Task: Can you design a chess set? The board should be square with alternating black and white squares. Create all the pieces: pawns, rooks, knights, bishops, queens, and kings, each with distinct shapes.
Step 4233:
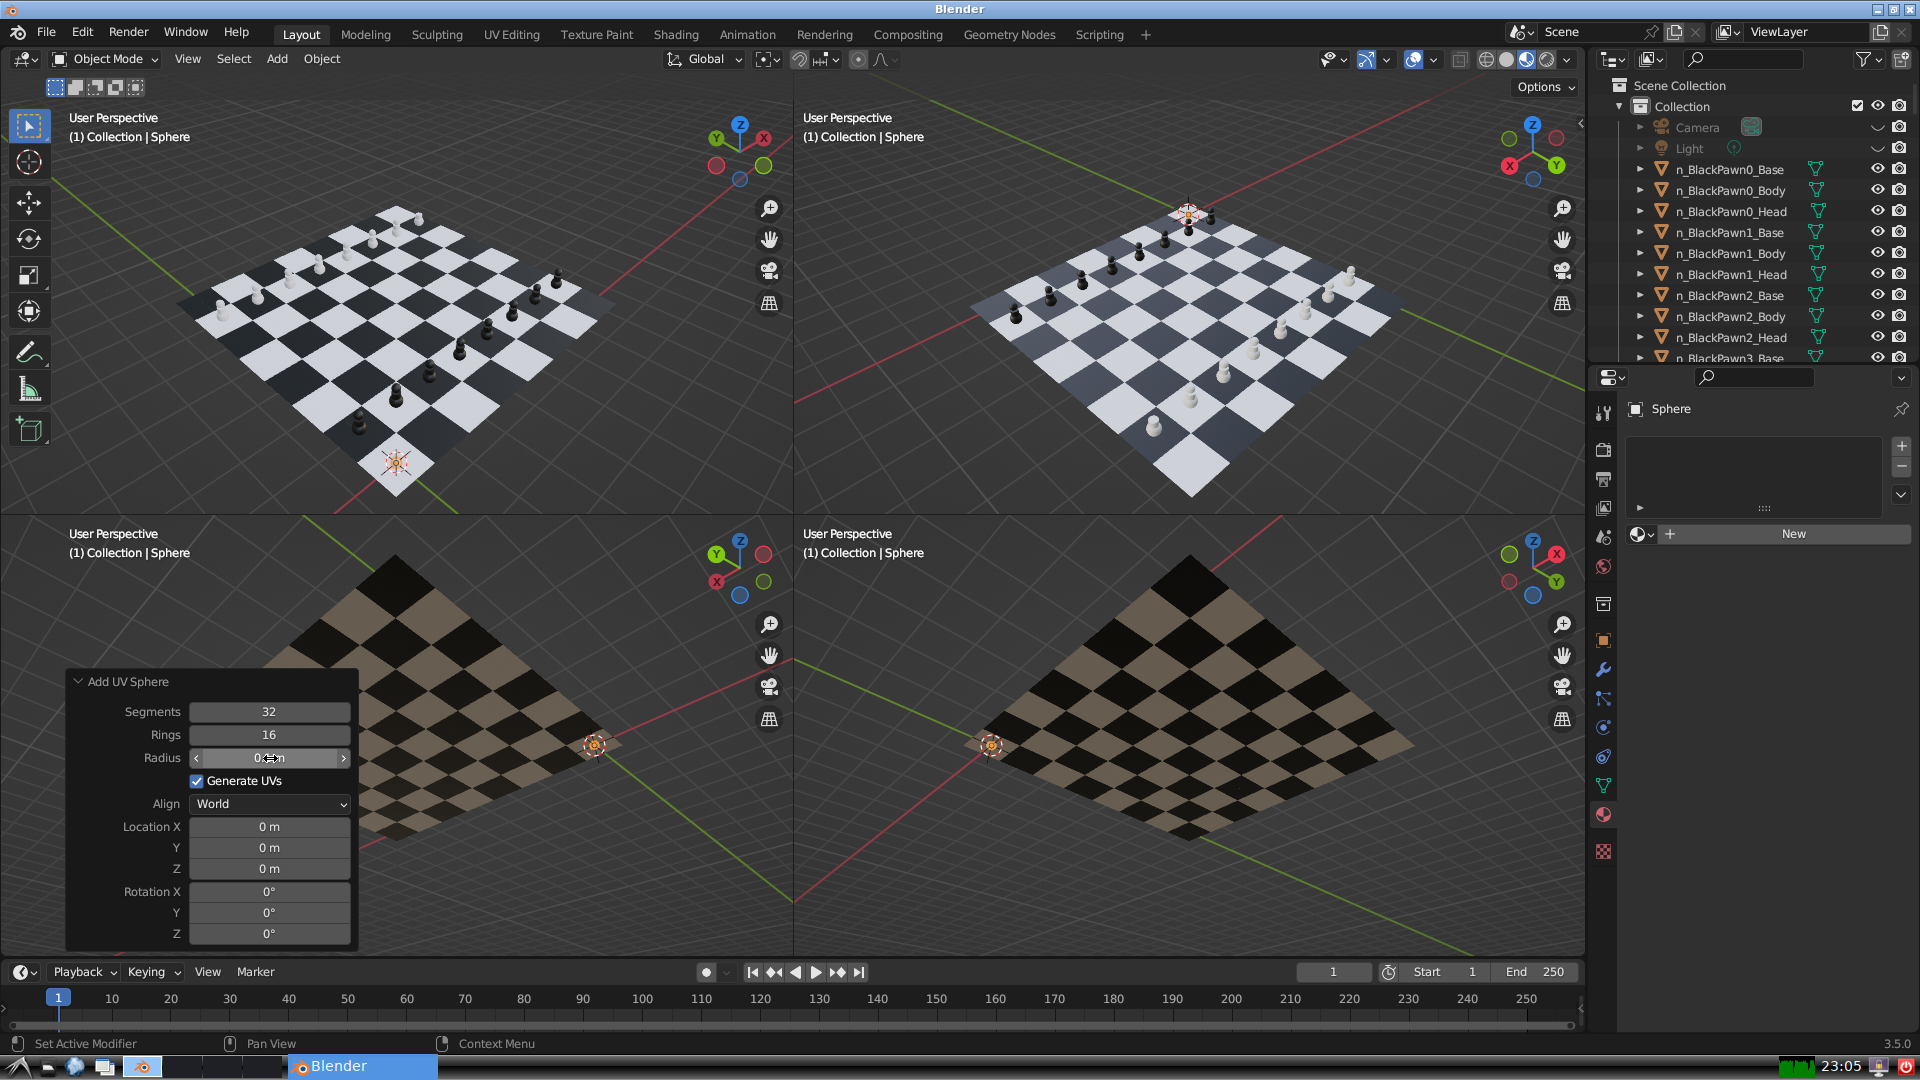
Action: {"mouse_move": [960, 540]}